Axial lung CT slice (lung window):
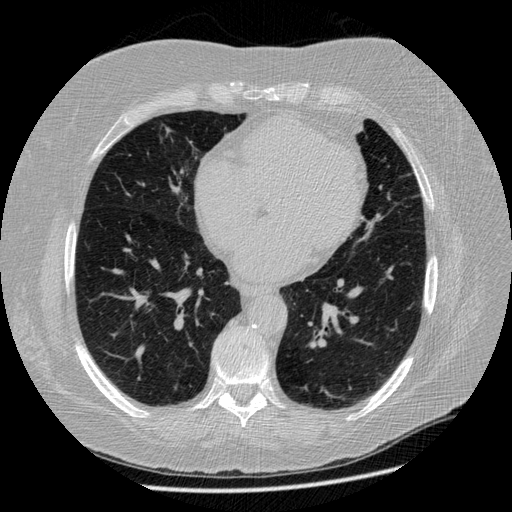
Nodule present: no